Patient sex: F
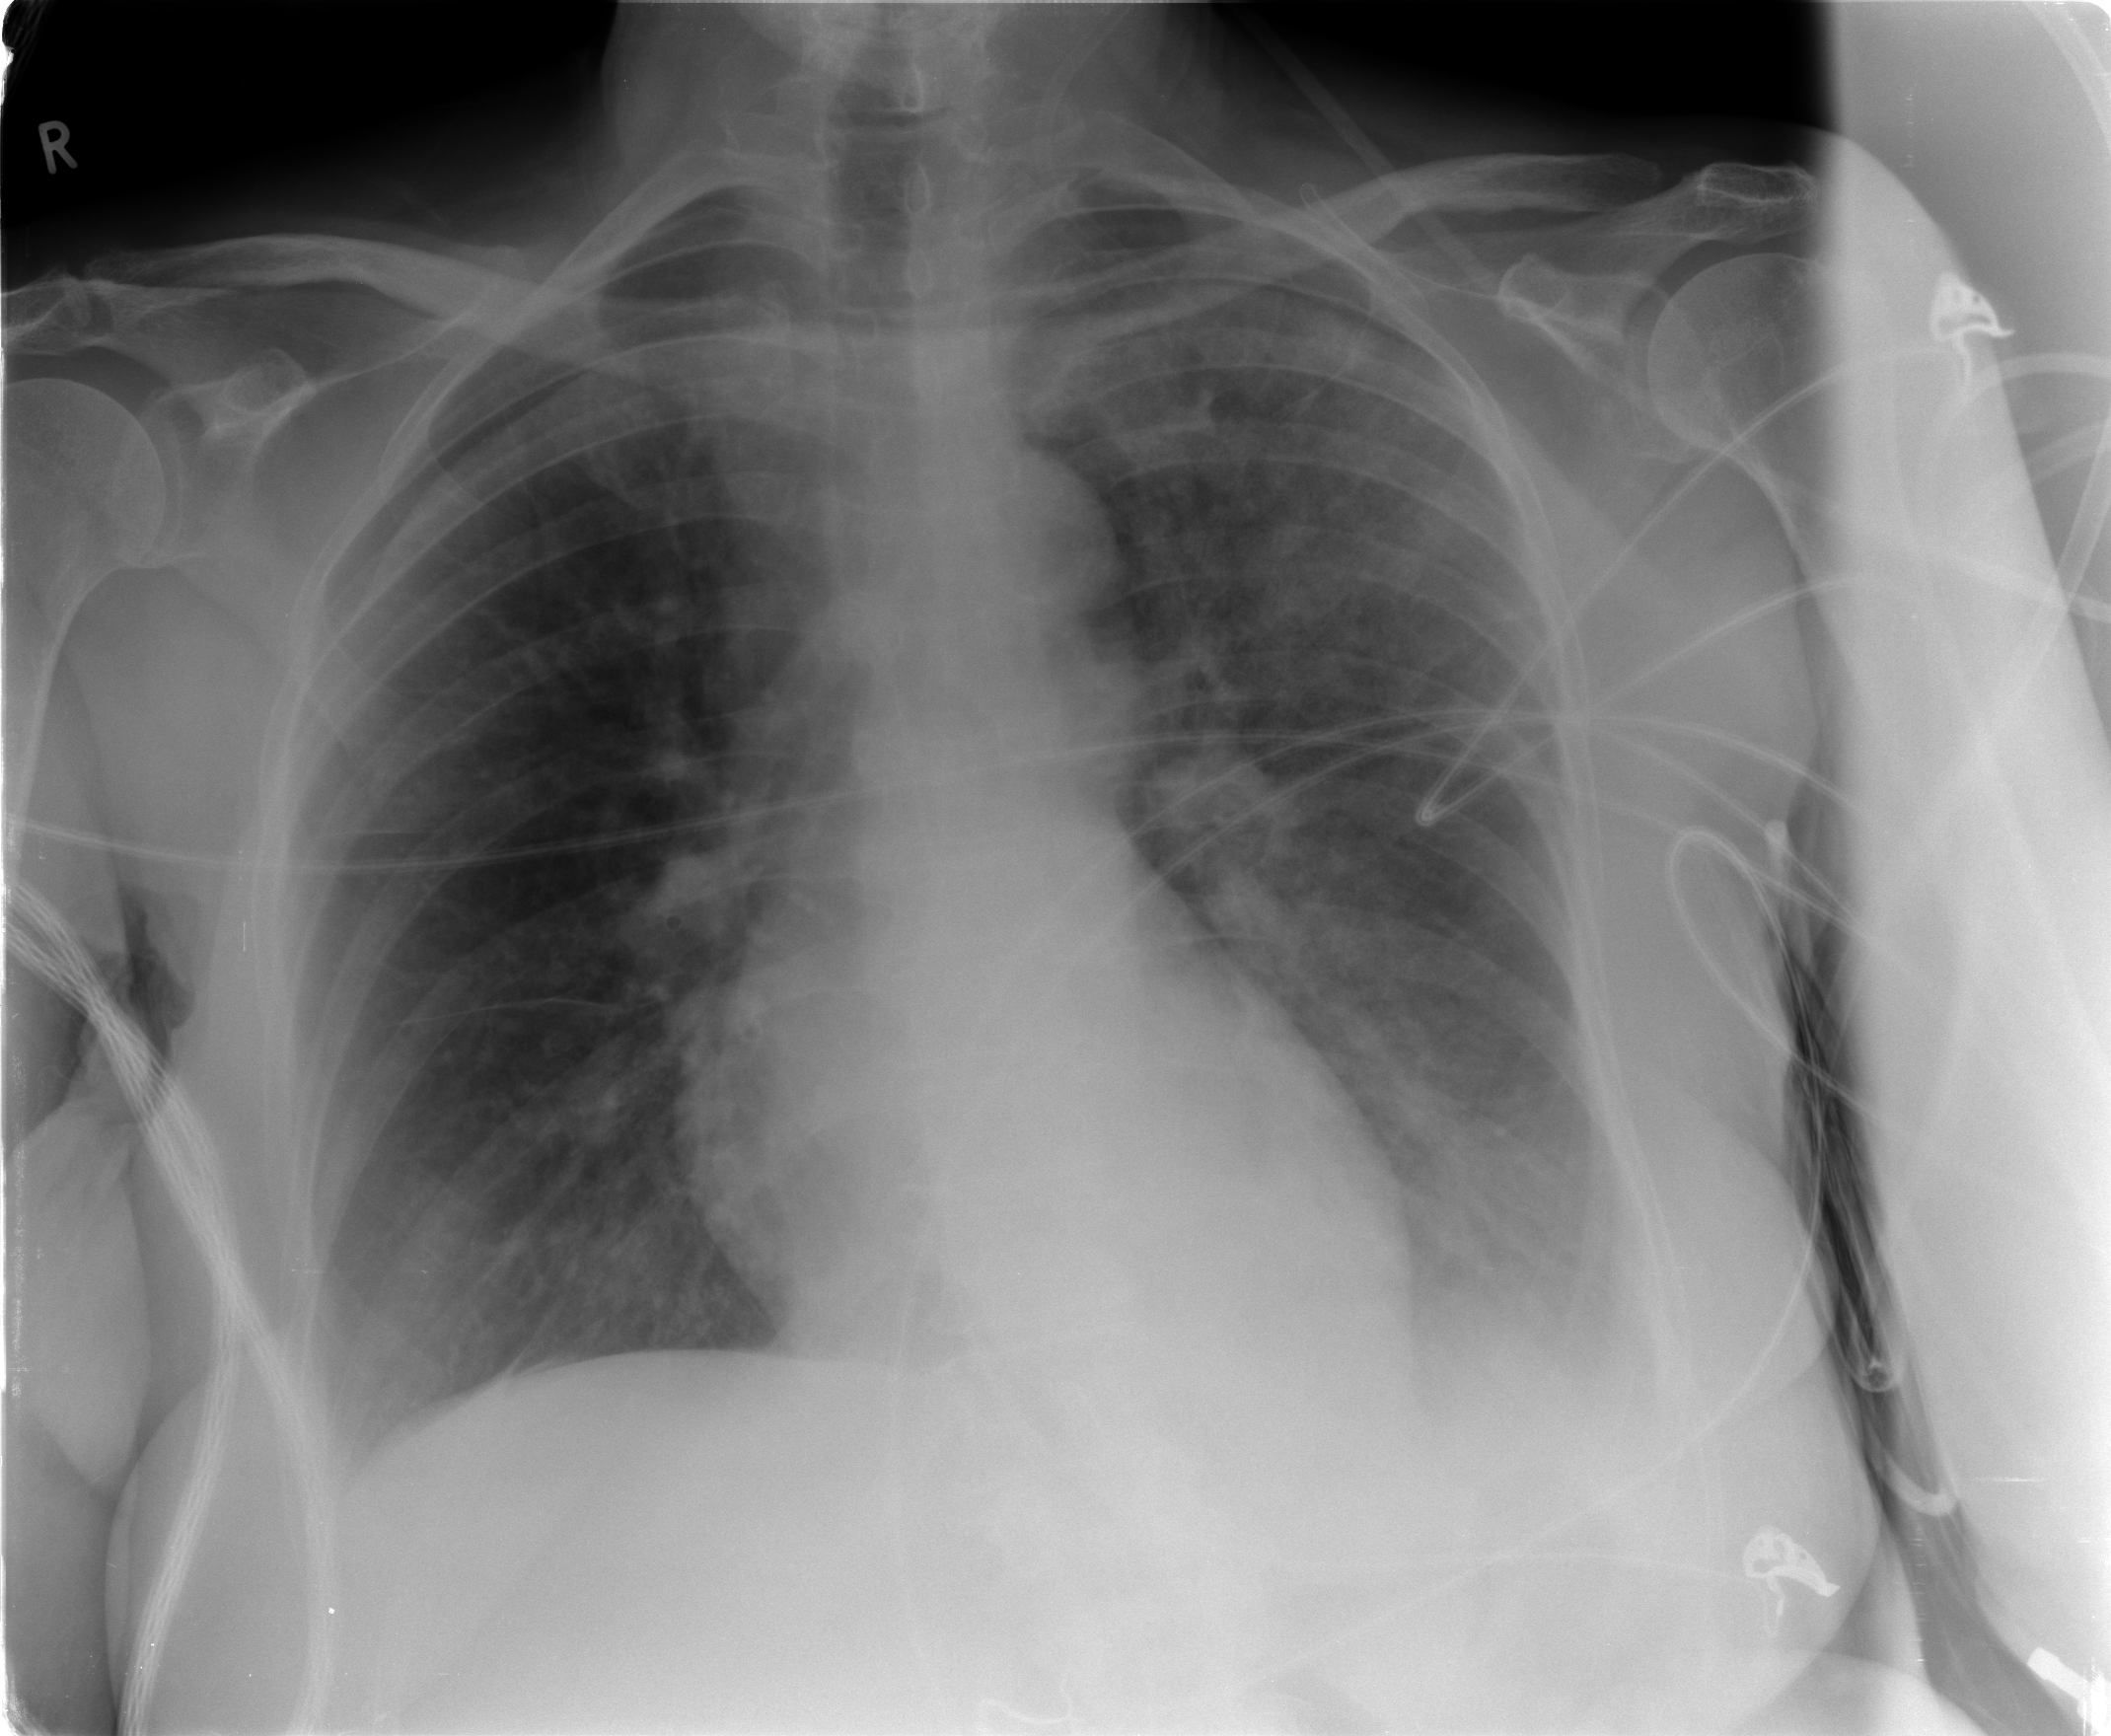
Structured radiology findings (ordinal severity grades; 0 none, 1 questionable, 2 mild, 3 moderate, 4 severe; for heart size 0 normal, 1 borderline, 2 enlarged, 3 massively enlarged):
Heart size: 0
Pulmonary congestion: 2
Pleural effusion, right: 0
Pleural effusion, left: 2
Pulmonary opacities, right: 1
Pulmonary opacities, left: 3
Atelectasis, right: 2
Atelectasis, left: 3